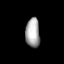
Tissue: lung
Cell type: Endothelial cells
Senescence score: 0.5503
Nuclear area (px): 409
Mean DAPI intensity: 167.968